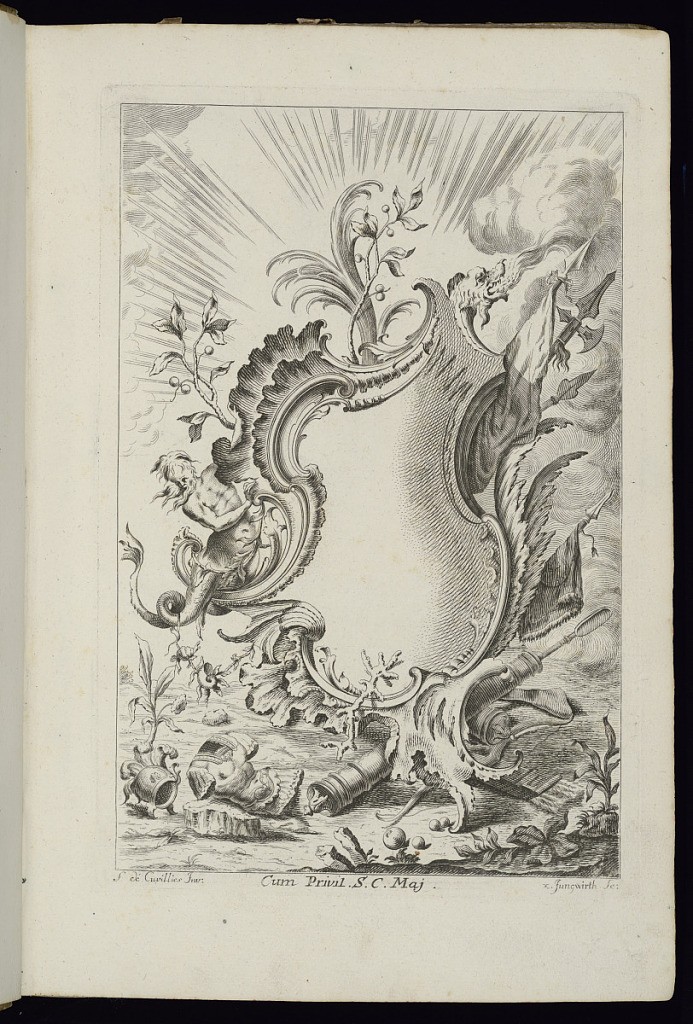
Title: Cartouche with Dragon
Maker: François de Cuvilliés the Elder, Belgian, 1695 - 1768
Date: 1738
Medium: Etching and engraving on laid paper
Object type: Bound print
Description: Blank cartouche, rays emanating from background; cartouche framed by dragon blowing fire, plants bearing fruit, axe and spear, merman-like figure;on ground, helmet, torso armor, and seashells.